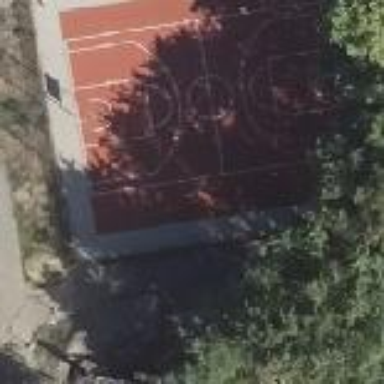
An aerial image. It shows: Basketball court located in leisure land pitch.